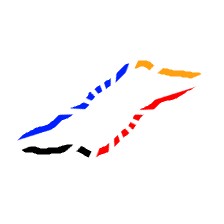
Shape: parallelogram